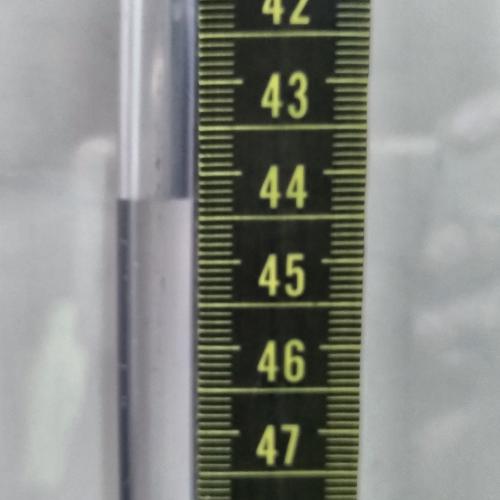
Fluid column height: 44.3 cm